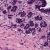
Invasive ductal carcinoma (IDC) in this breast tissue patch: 0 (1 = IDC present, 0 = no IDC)